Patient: sex M, age 60
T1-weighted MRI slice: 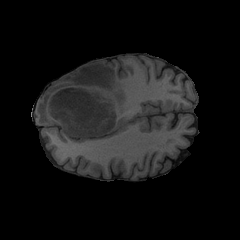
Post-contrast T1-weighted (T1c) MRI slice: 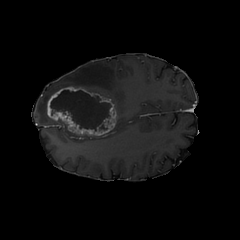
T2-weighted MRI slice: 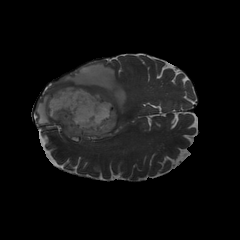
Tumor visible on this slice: yes
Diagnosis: Glioblastoma, IDH-wildtype
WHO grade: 4